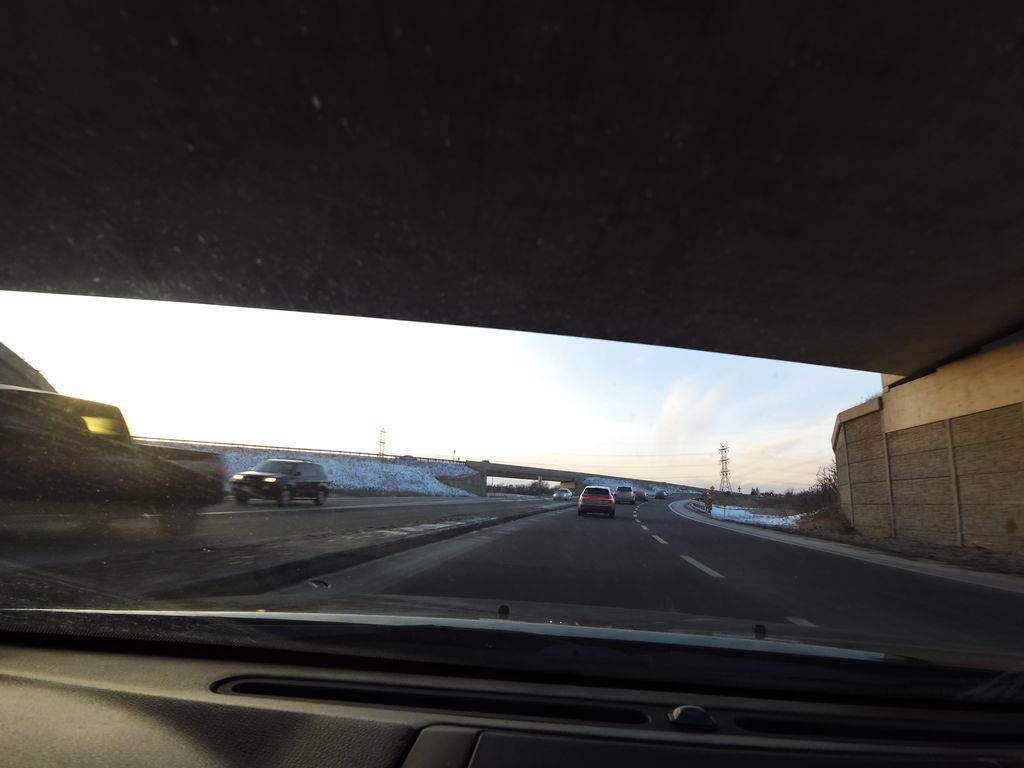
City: hamilton